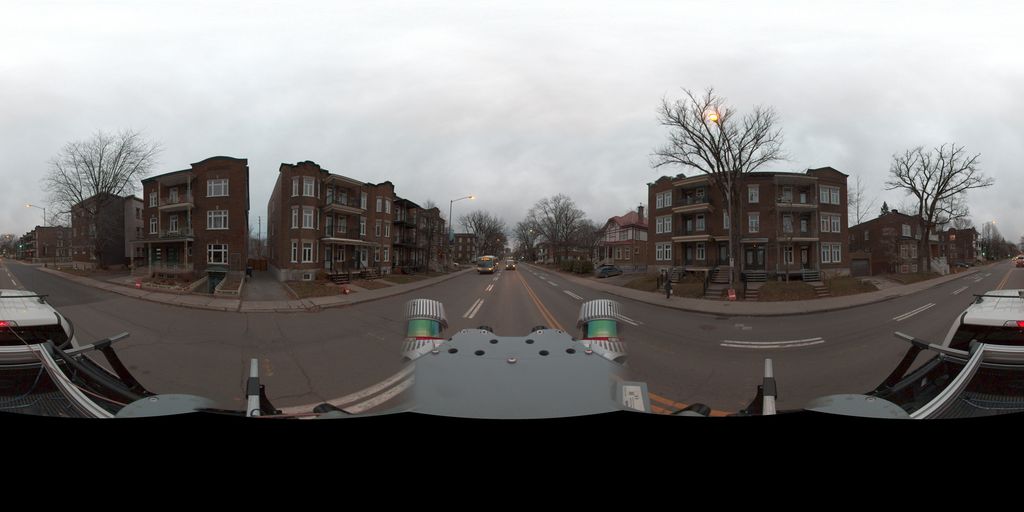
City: quebec_city